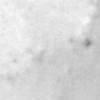
Label: no_change